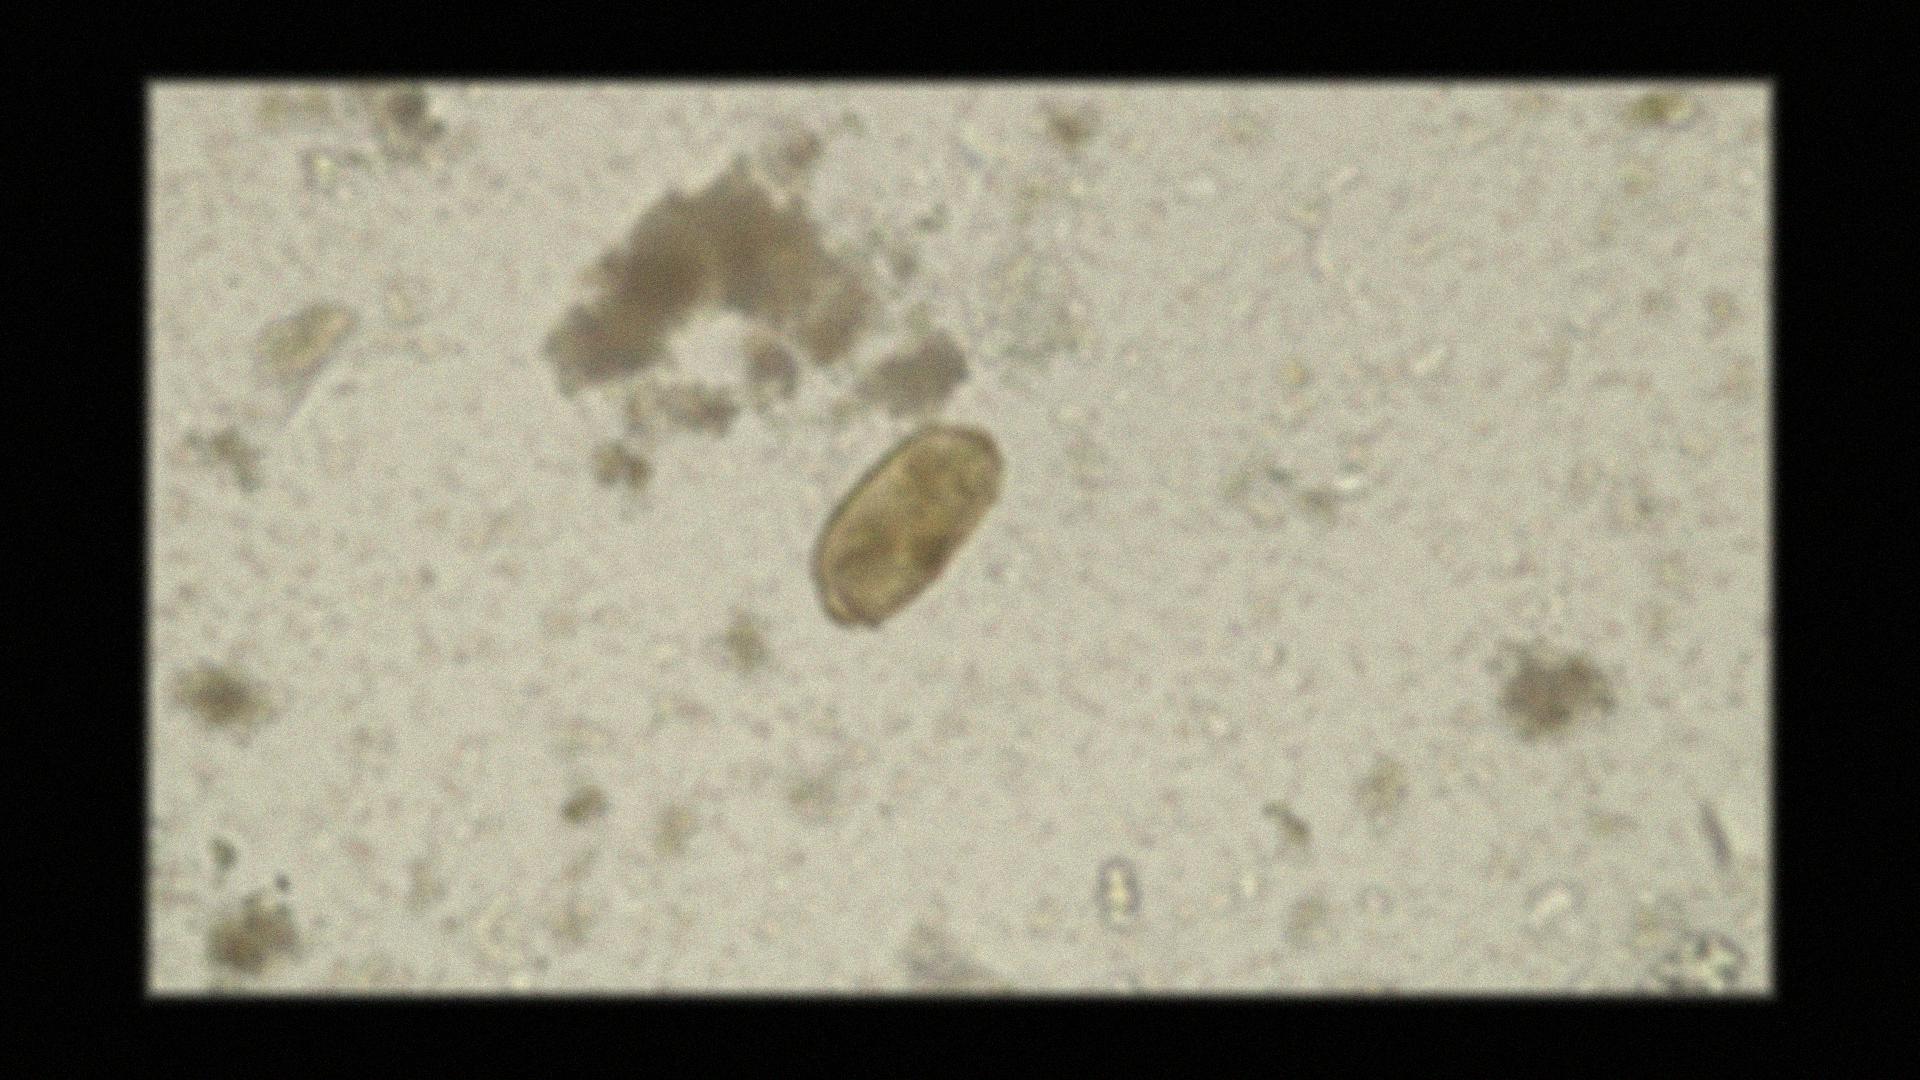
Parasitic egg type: Paragonimus spp